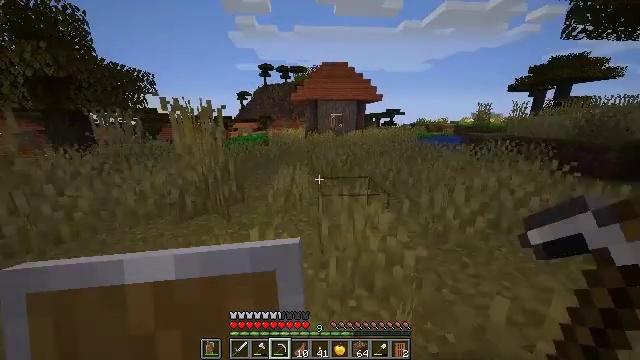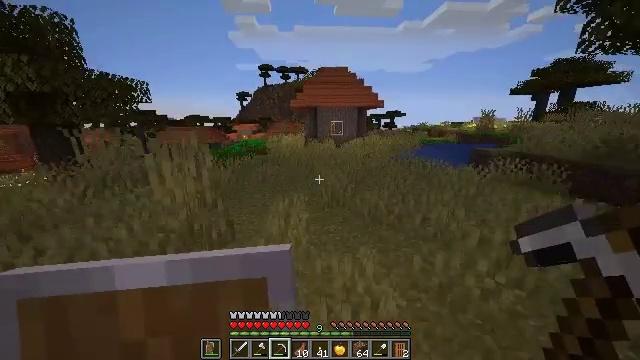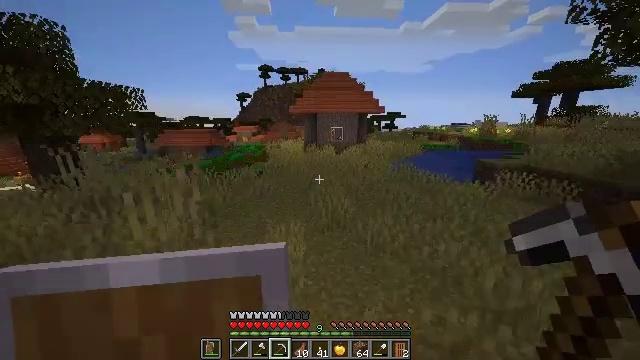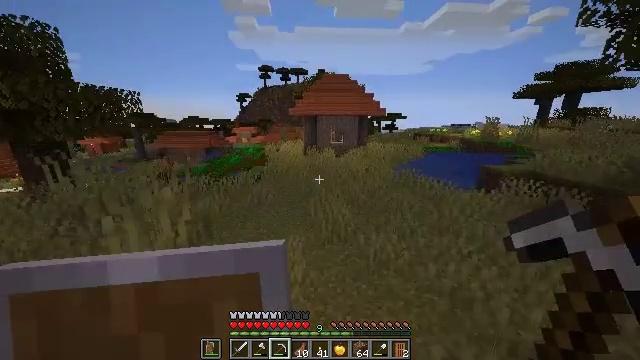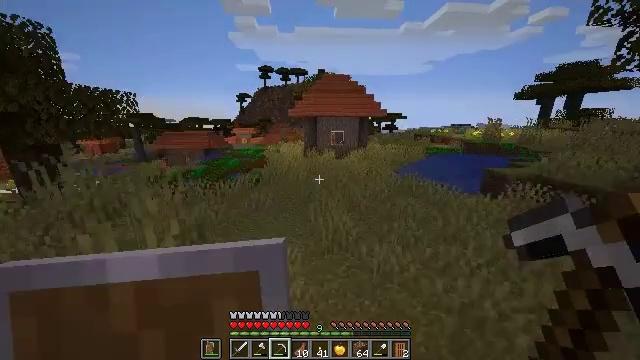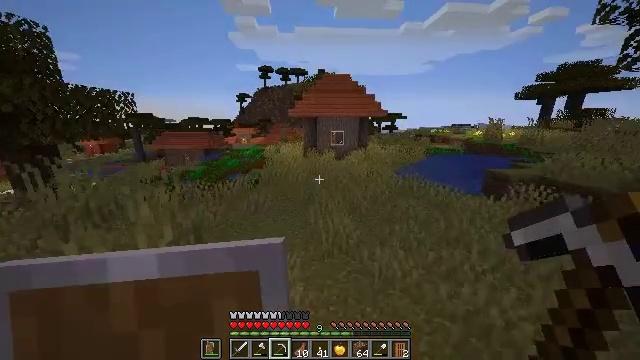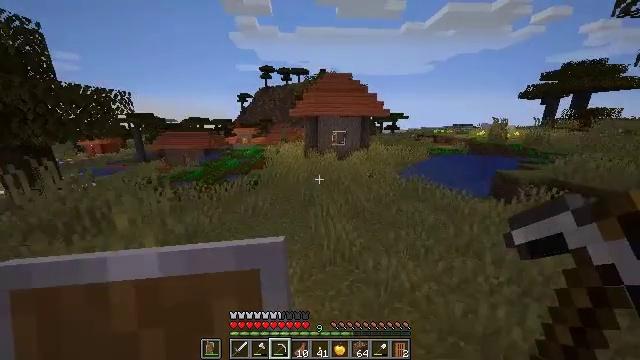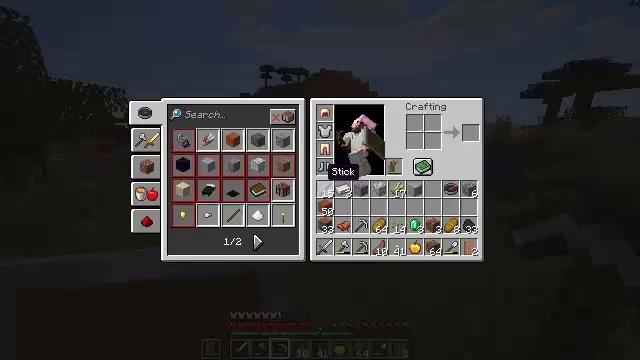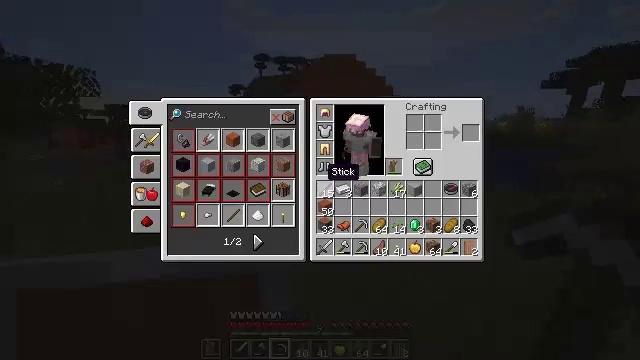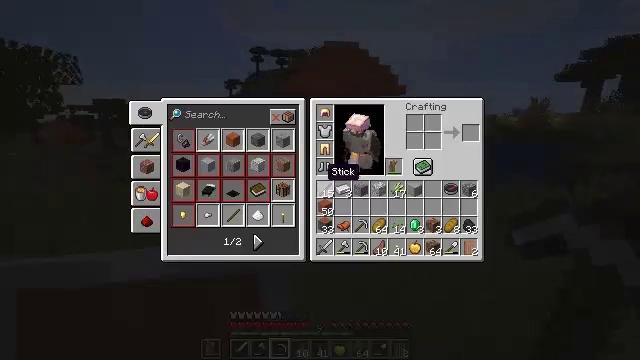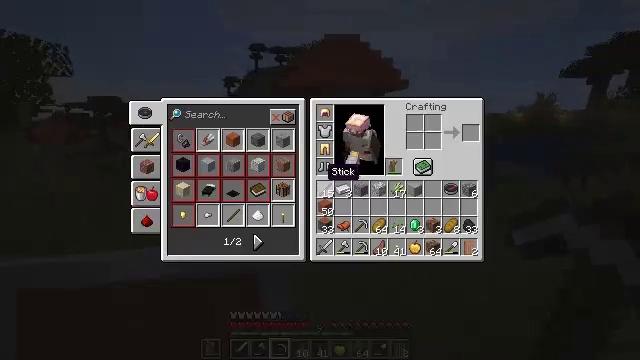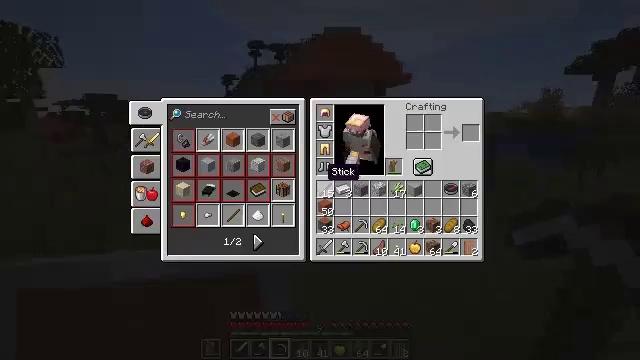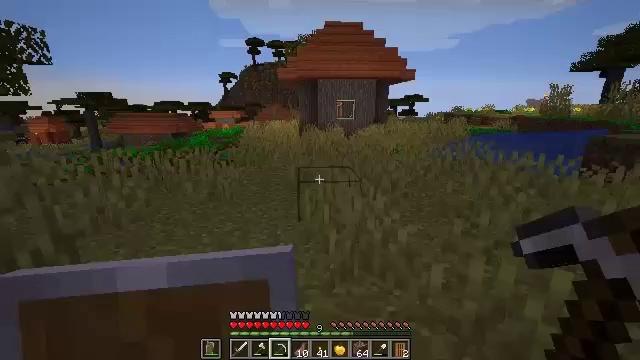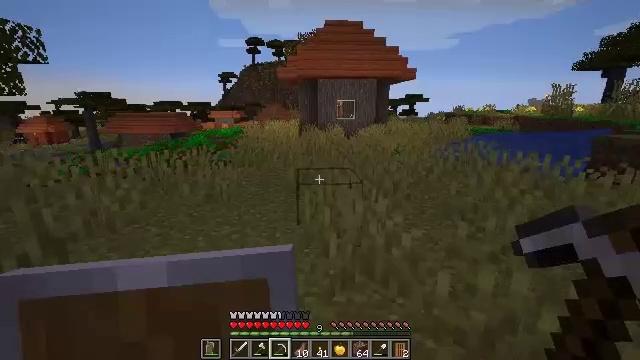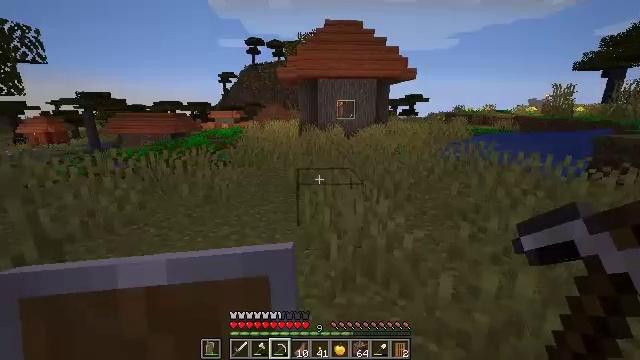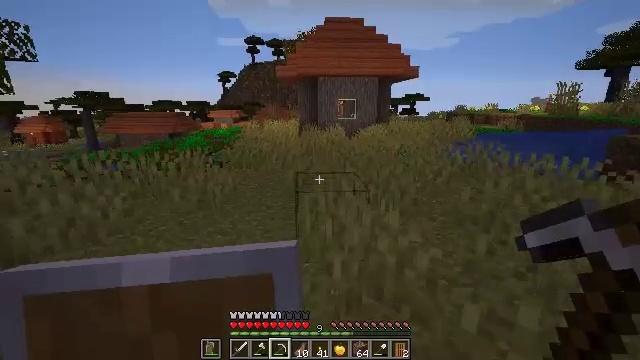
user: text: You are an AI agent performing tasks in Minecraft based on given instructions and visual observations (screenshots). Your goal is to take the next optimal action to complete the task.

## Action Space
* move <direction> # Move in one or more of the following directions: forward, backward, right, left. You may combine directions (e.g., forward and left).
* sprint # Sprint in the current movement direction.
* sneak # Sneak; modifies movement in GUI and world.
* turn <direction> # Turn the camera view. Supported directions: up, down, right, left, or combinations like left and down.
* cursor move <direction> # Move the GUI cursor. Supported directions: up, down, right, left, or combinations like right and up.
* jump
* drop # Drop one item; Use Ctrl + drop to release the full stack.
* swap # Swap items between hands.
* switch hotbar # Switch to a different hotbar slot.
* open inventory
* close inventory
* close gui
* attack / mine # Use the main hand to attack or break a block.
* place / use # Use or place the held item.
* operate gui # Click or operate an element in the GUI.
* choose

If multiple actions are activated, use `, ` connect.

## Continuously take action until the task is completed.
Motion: motion action
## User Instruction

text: Destroy the orange bed to move it.
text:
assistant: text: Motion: move forward, jump
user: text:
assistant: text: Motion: move forward, jump
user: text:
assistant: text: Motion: move forward, jump
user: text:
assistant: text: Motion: move forward, jump
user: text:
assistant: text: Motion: move forward
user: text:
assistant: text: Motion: move forward
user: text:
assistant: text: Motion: move forward, close inventory
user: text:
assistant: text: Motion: move forward, close inventory
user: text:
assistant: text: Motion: close inventory
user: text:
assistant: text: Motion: open gui
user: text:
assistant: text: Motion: no_op
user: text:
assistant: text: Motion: no_op
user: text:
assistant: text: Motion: close gui
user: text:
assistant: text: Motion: move forward, open inventory
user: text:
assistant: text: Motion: move forward
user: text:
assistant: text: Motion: move forward
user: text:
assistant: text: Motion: move forward
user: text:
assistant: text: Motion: move forward, sprint
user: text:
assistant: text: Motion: move forward, sprint
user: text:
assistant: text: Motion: move forward, sprint, jump
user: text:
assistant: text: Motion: move forward, sprint, jump
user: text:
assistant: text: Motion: move forward, jump
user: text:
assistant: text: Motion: move forward, jump
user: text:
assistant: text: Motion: move forward, jump
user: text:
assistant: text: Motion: move forward, turn left, jump
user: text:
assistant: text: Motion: move forward, jump
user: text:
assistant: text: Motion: move forward, jump
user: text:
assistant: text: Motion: move forward, jump
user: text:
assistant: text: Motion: move forward, jump
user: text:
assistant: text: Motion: move forward, jump